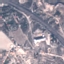
Land use / land cover: Highway